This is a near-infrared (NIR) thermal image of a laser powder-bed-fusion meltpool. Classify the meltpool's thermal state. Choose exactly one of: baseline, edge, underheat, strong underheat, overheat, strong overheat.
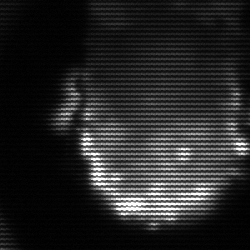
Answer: baseline